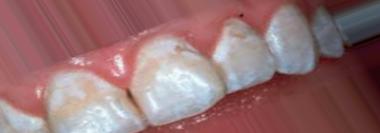
Condition: Tooth Discoloration